Question: I'm trying to implement a searchable tableview in my app, where when someone can search a location and get results. It looks something like this:

I'm getting my source from genomes.com which gives more then just cities, it also has parks, buildings, counties, etc. I want to just show locations which are cities.
The data is a JSON file which is parsed by JSONKit. The whole file comes in (maximum 20 objects) and then the searchable table view shows it. I'm not sure if I should parse the JSON file differently, or if I should make the table view show only the results needed. (Performance in this case is not an issue.). The JSON file gets converted to an NSArray.
Here is part of the array:
'''
{
adminCode1 = MA;
adminCode2 = 027;
adminName1 = Massachusetts;
adminName2 = "Worcester County";
adminName3 = "";
adminName4 = "";
adminName5 = "";
continentCode = NA;
countryCode = US;
countryName = "United States";
elevation = 178;
fcl = A;
fclName = "country, state, region,...";
fcode = ADMD;
fcodeName = "administrative division";
geonameId = <PHONE>;
lat = "42.<PHONE>";
lng = "-71.<PHONE>";
name = "Town of Auburn";
population = 0;
score = "53.40083694458008";
timezone = {
dstOffset = "-4";
gmtOffset = "-5";
timeZoneId = "America/New_York";
};
toponymName = "Town of Auburn";
},
'''
What I want to do is if the "fcl" (seen in the array) is equal to P, then I want it to show that in the table view. If the "fcl" is some other character, then I don't want it to be seen in the table view. I'm pretty sure that an if statement can do that, but I don't know how to get it so that it filters part of it.
Any help would be appreciated! Thanks
EDIT: As of now, this is the code to search:
'''
- (void)delayedSearch:(NSString*)searchString
{
[self.geoNamesSearch cancel];
[self.geoNamesSearch search:searchString
maxRows:20
startRow:0
language:nil];
}
- (BOOL)searchDisplayController:(UISearchDisplayController *)controller shouldReloadTableForSearchString:(NSString *)searchString
{
self.searchDisplayController.searchBar.prompt = NSLocalizedStringFromTable(@"ILGEONAMES_SEARCHING", @"ILGeoNames", @"");
[self.searchResults removeAllObjects];
// Delay the search 1 second to minimize outstanding requests
[NSObject cancelPreviousPerformRequestsWithTarget:self];
[self performSelector:@selector(delayedSearch:) withObject:searchString afterDelay:0];
return YES;
}
'''
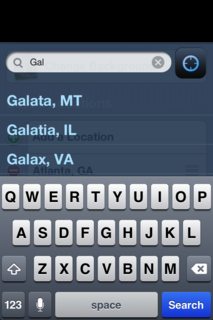
Answer: '''
NSMutableArray* filtered = [[NSMutableArray alloc] autorelease];
for (int i=0;i<[data count];i++)
{
NSDictionary* item=[data objectAtIndex:i];
if (@"P" == [item objectForKey:@"fcl"] )
{
[filtered addObject:item];
}
}
'''